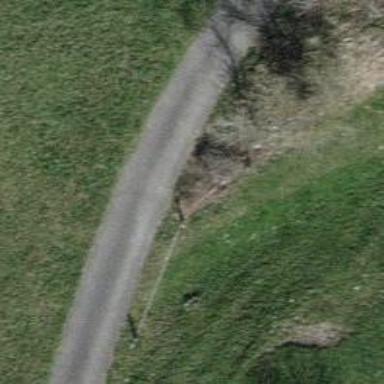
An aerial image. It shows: Agricultural vehicle on well-maintained grade1 track.